Question: I want to draw with Direct2D frames which color channels are shifted on x-axis. I know I could set the composition mode to 'D2D1_COMPOSITE_MODE_PLUS' and draw each color channel separately so I can shift them manually. But I want to know if there is another (maybe more efficient) way of drawing shapes with shifted color channels?
I attached an image which shows what I mean.
(I suggest to open this image in a new tab and zoom in to see the effect better)

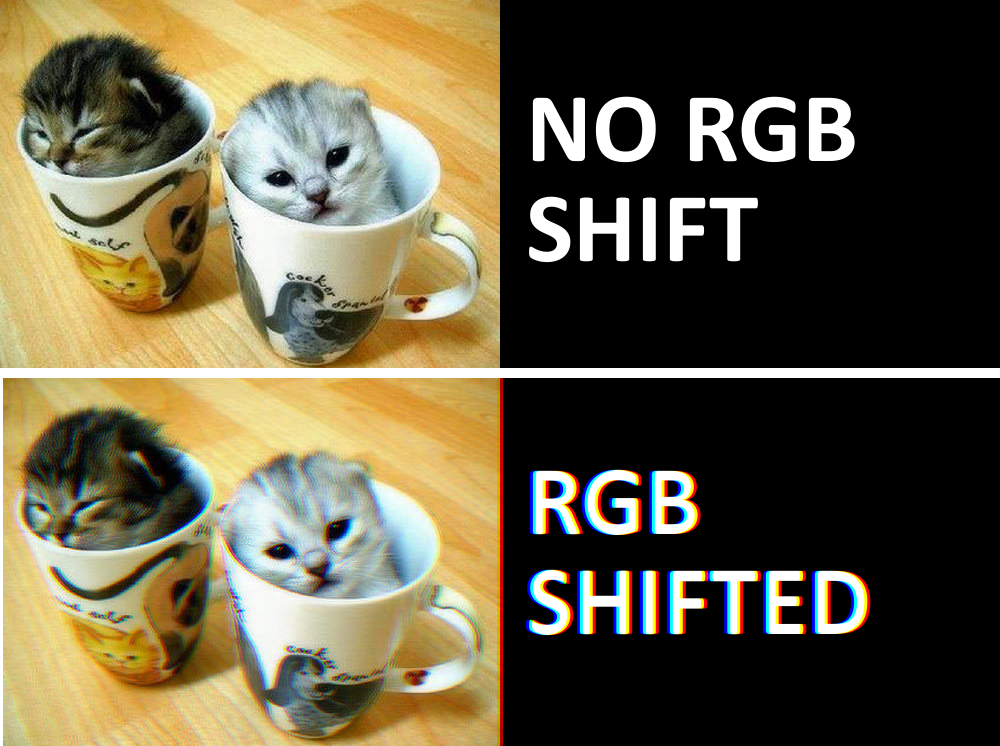
Answer: The way this is typically done is to sample 3 pixels from the input image at a time, each separated by some amount in the x direction, and combine the red from one, the green from another, and the blue from the third. Unfortunately, I don't know DX2D at all, so I don't know the specifics of how it works there. But if you have a bitmap and a pointer to the pixels, you can simply subtract one (or more) pixels from that pointer, and add one or more pixels to the that pointer and read from those memory locations (being careful to account for image edges). Then pull the channels from the values you've read. For example:
'''
RGBA8* pixel = baseAddressOfImage;
RGBA8* pixelMinus1 = pixel - 1;
RGBA8* pixelPuls1 = pixel + 1;
for each pixel in the output
{
result.red = pixelMinus1->red;
result.green = pixel->green;
result.blue = pixelPlus1->blue;
pixelMinus1++;
pixel++;
pixelPlus1++;
}
'''
Note that you can add or subtract more than 1, but as mentioned above, you have to handle what happens at the edges in those cases.